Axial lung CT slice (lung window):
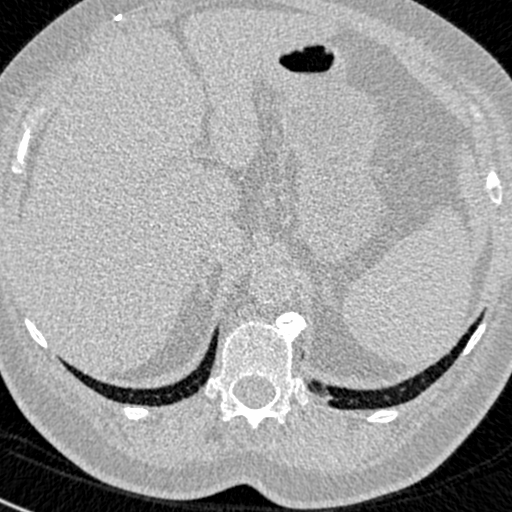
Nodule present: no